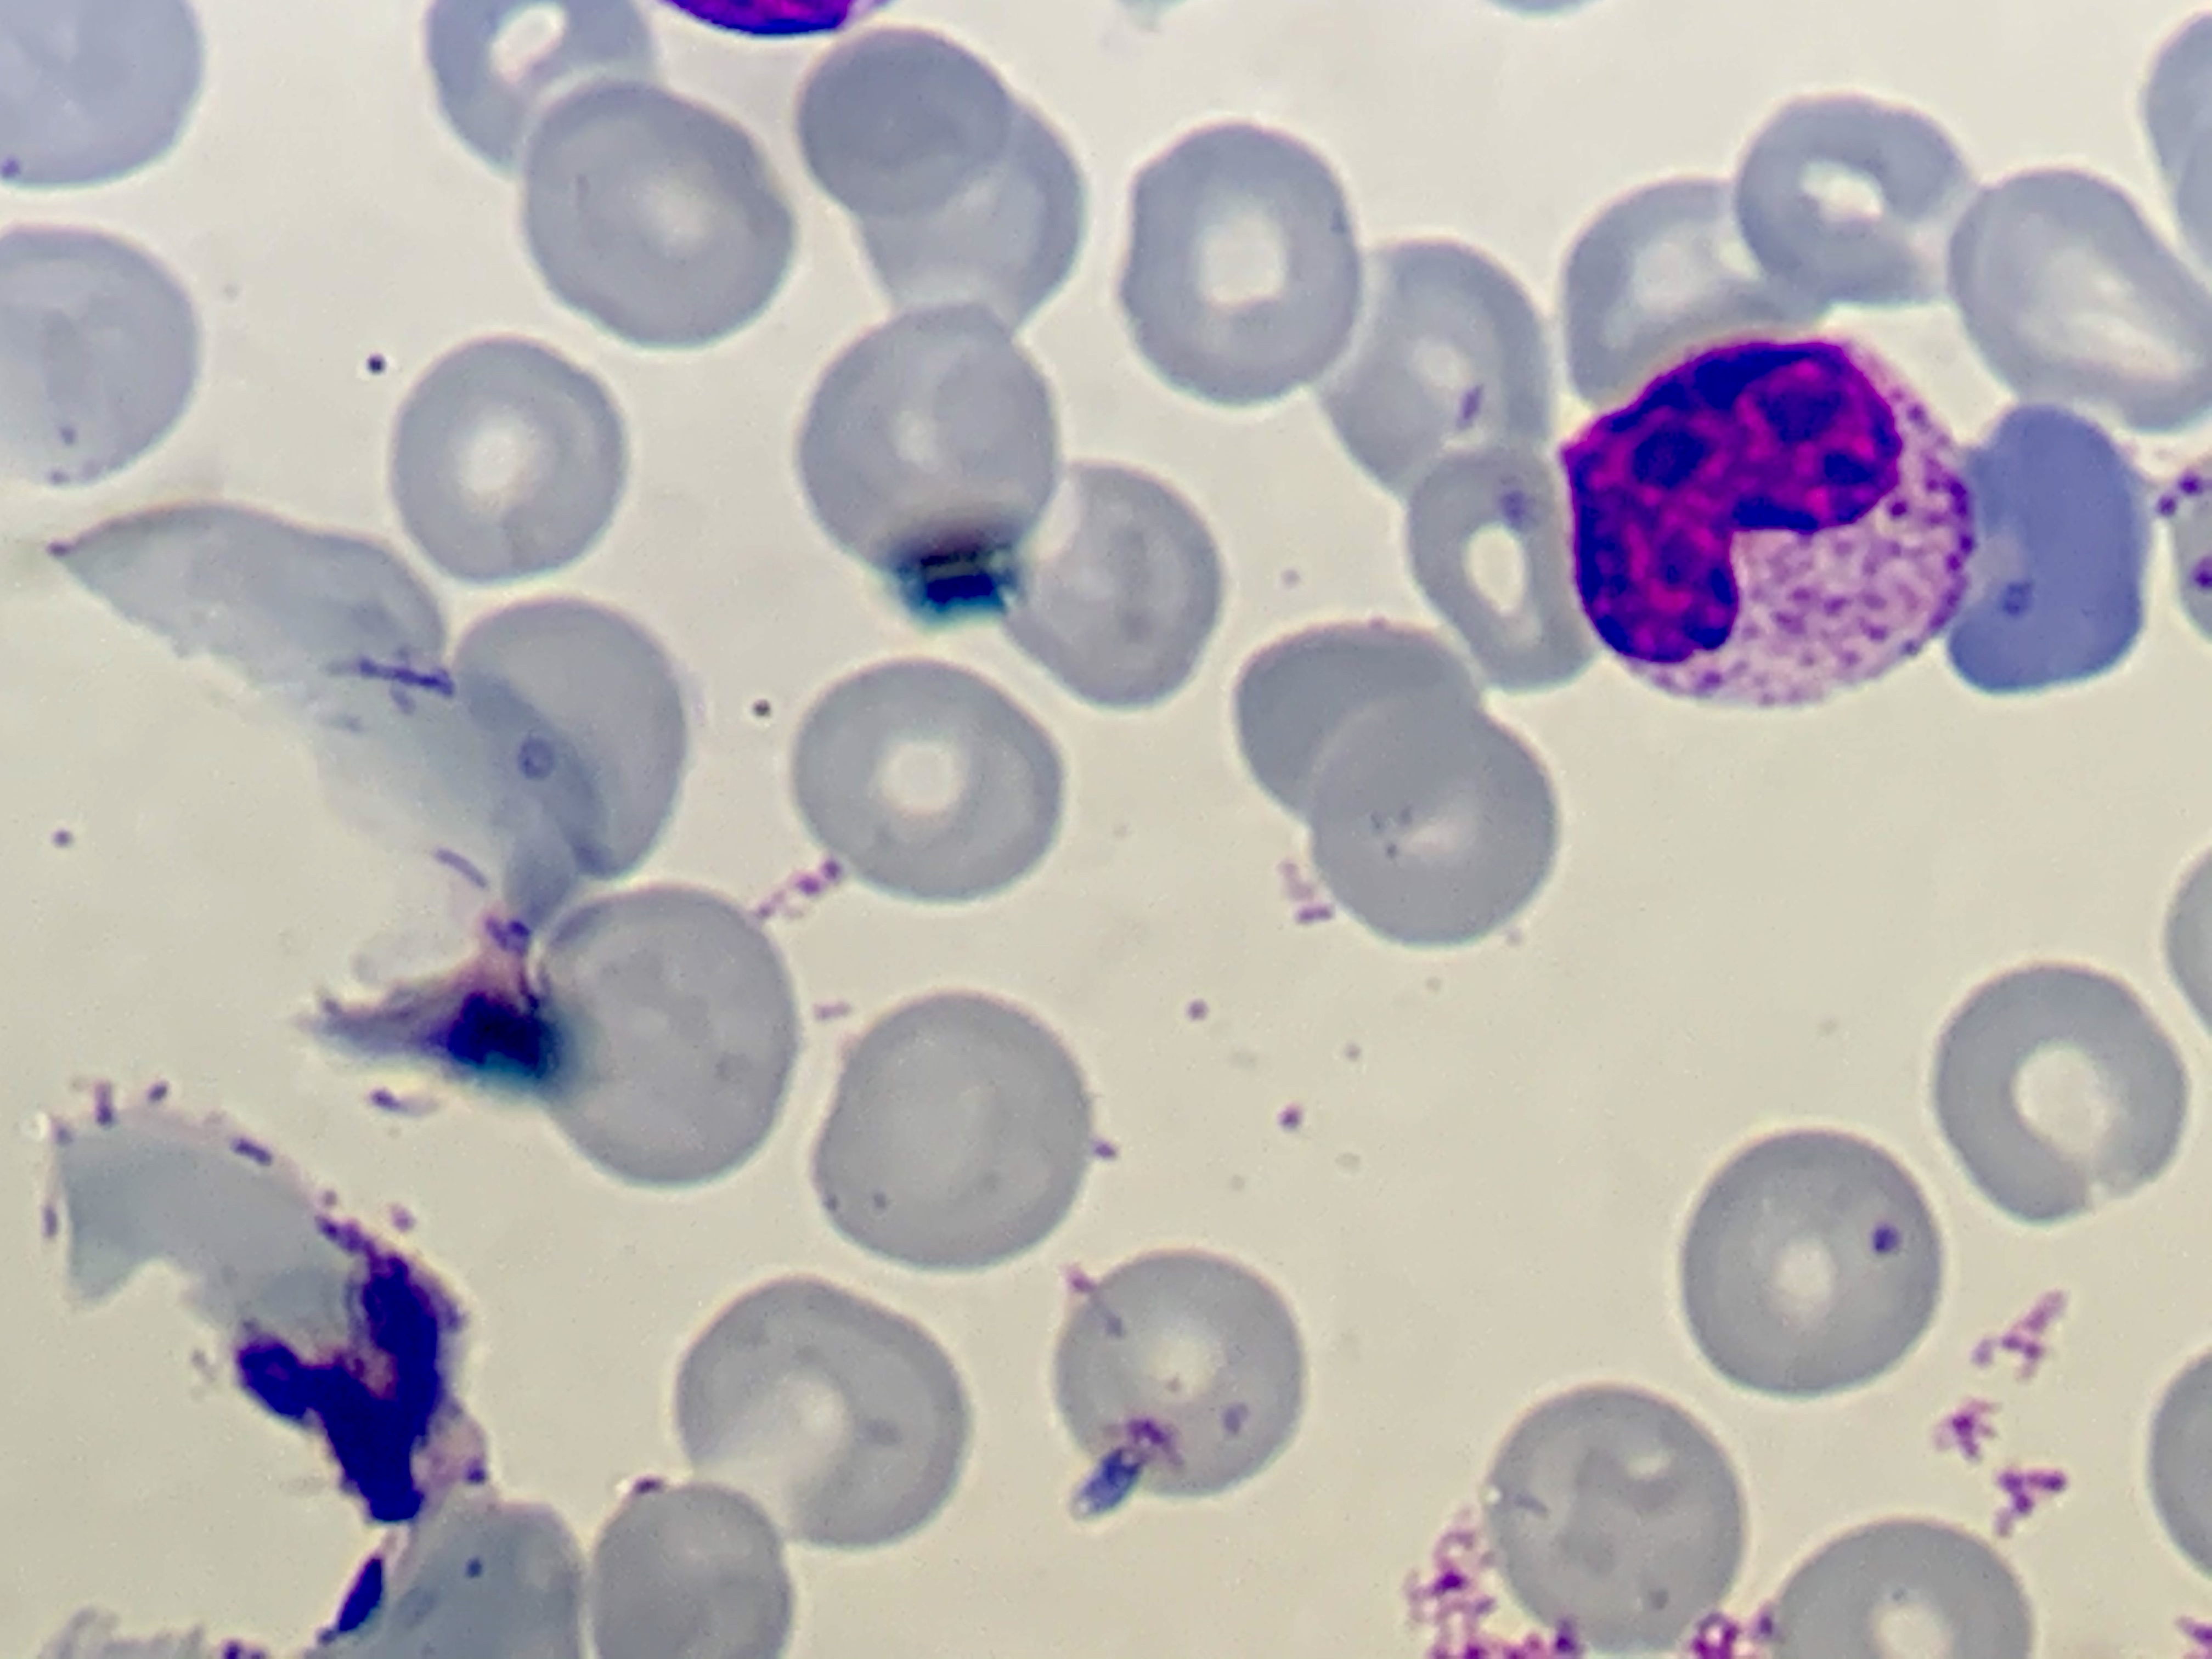
Cell type: METAMYELOCYTES